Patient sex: M
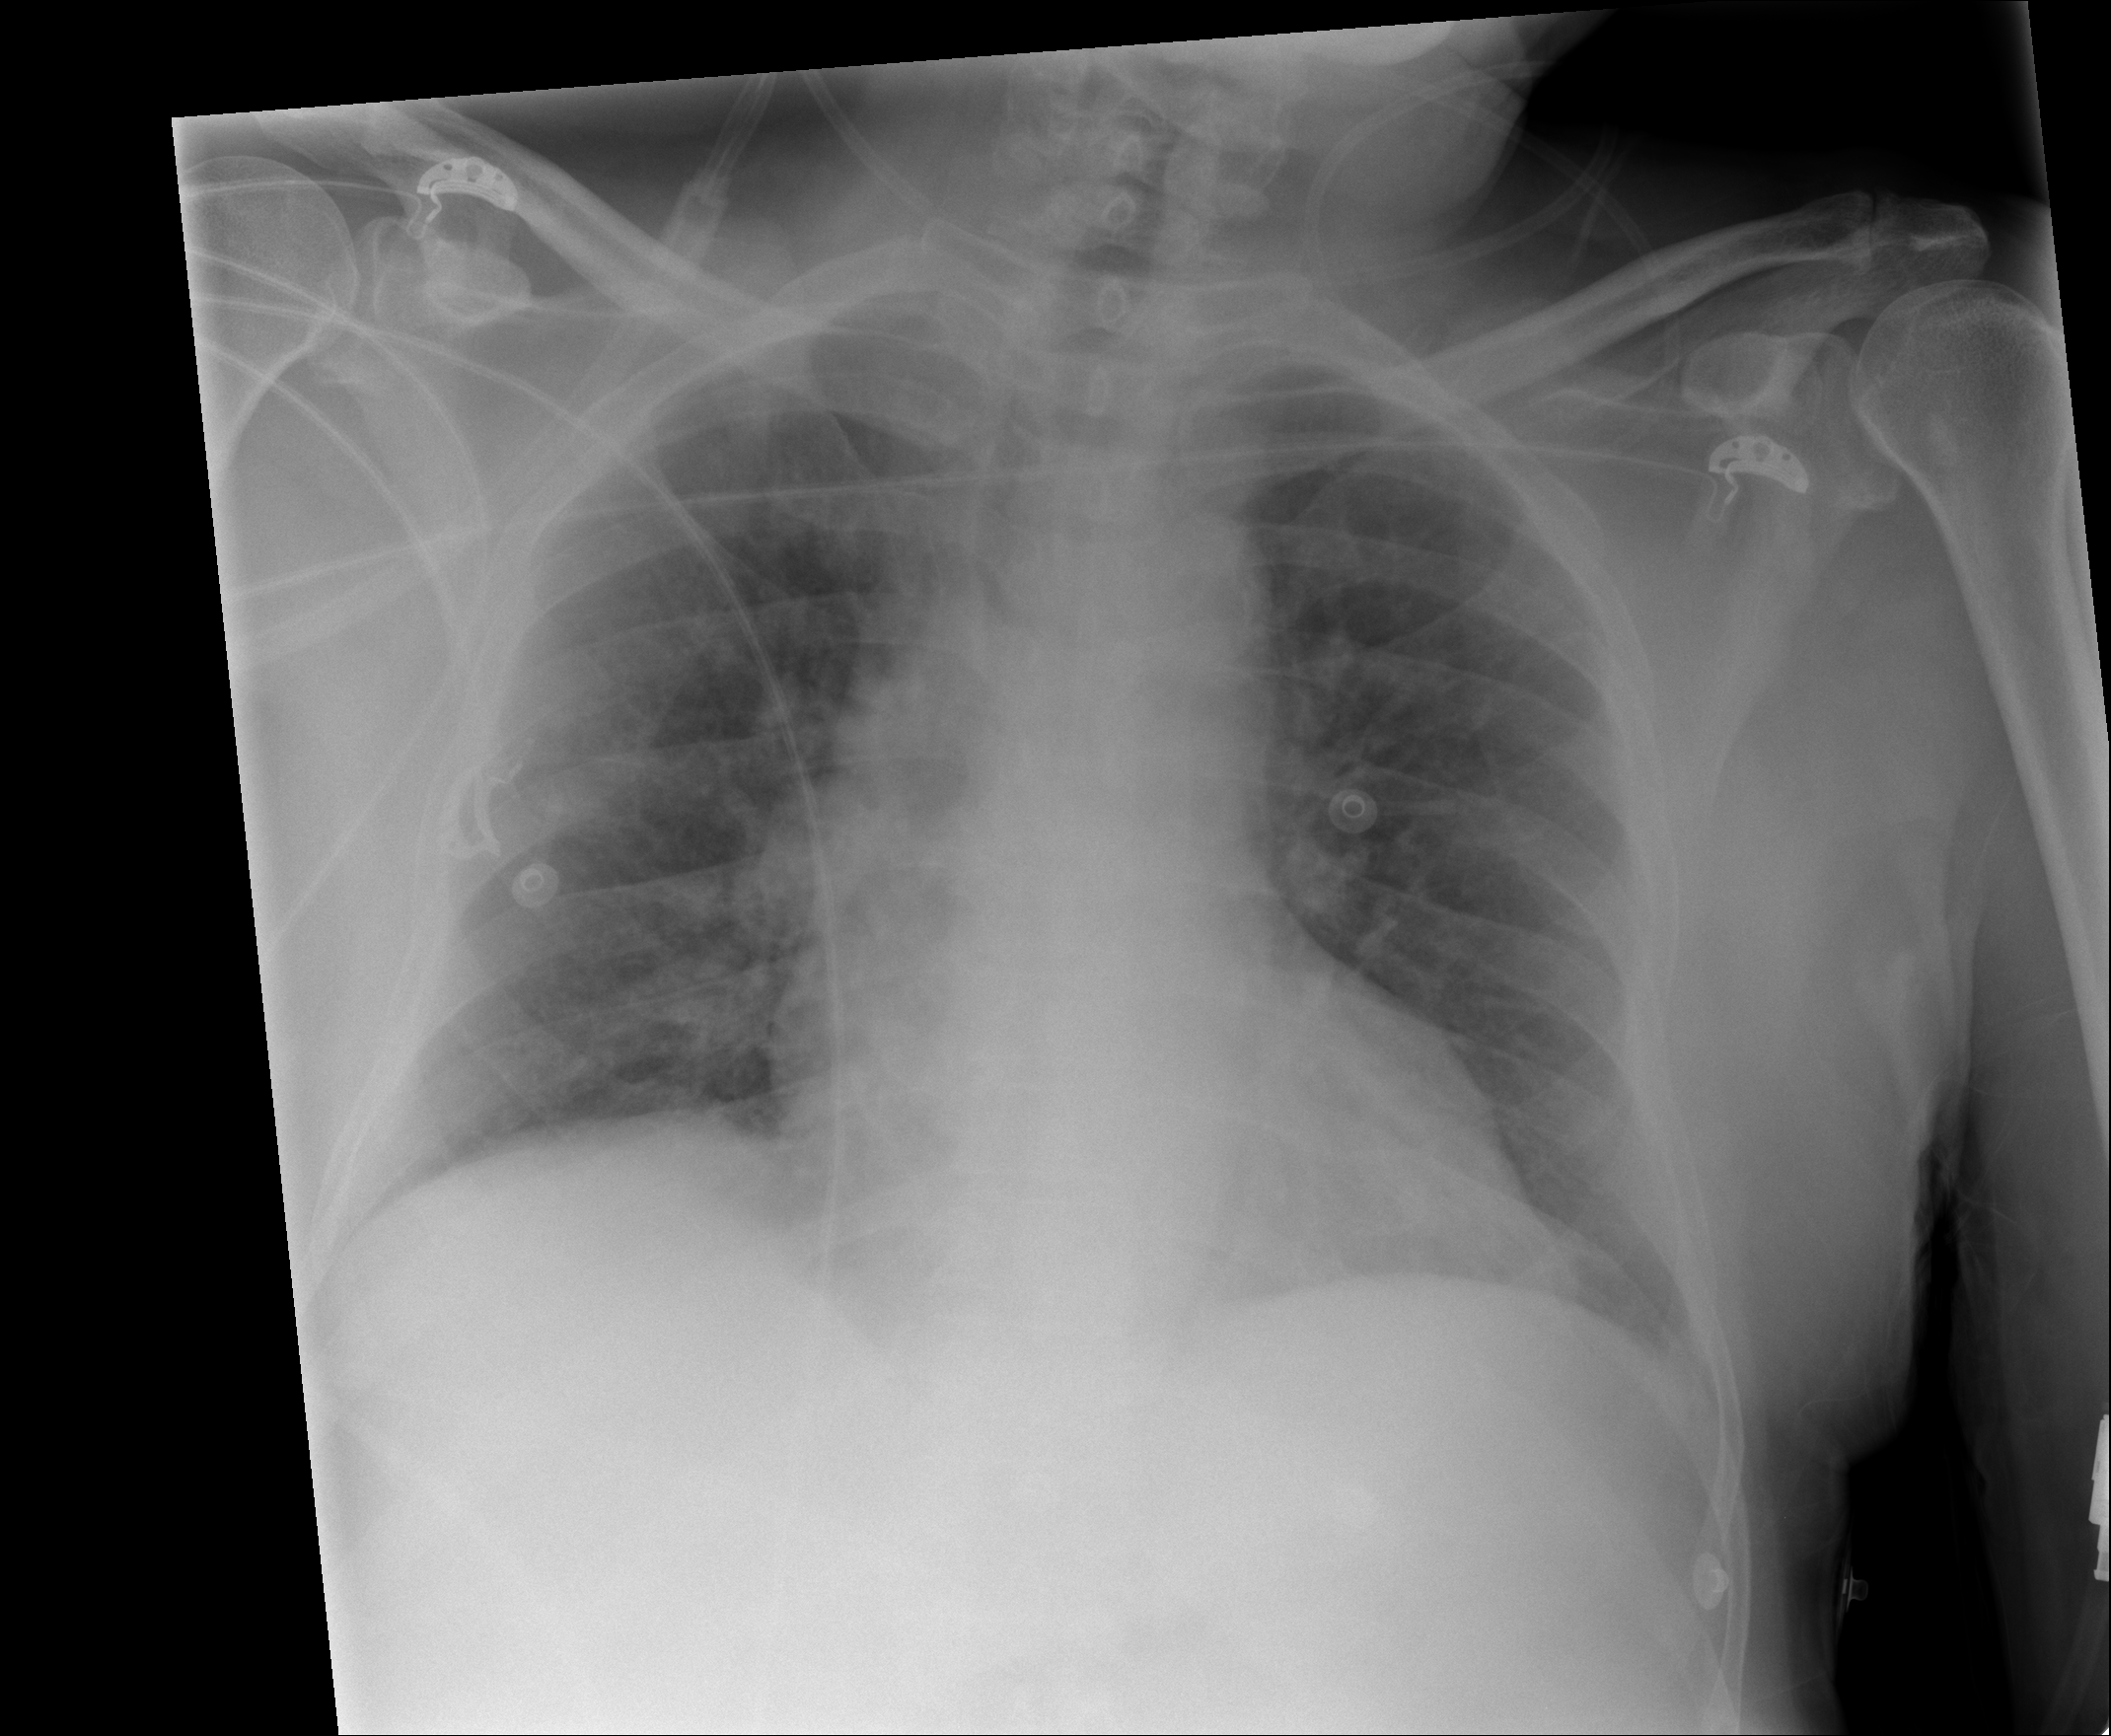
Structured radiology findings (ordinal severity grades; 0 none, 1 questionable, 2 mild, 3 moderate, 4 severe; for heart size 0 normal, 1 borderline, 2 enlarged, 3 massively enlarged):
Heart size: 0
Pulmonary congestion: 3
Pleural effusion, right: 0
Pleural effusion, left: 1
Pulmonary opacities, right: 2
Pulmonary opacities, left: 2
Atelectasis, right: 0
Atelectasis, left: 0